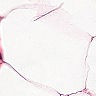
Metastatic tissue present: no